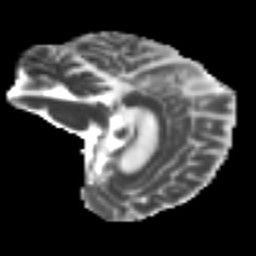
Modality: MD
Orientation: sagittal
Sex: female
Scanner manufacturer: ge
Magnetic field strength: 3 T
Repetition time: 7 s
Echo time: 0.08 s